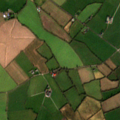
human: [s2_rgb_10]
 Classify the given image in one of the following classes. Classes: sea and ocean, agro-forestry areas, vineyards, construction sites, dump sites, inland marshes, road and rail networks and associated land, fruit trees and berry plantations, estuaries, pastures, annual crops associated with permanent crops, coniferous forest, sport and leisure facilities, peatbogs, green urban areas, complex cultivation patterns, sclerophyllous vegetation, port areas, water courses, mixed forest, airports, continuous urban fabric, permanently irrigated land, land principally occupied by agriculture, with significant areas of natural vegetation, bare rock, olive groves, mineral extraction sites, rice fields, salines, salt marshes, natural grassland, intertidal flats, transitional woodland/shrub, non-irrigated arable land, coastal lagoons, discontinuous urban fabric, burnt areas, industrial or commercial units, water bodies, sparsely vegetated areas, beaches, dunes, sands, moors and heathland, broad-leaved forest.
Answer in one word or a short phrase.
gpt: non-irrigated arable land, pastures, complex cultivation patterns